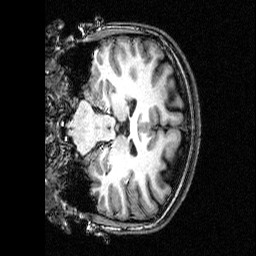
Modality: T1w
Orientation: coronal
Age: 25
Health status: healthy
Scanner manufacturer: siemens
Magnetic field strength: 3 T
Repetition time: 2.5 s
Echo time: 0.00393 s